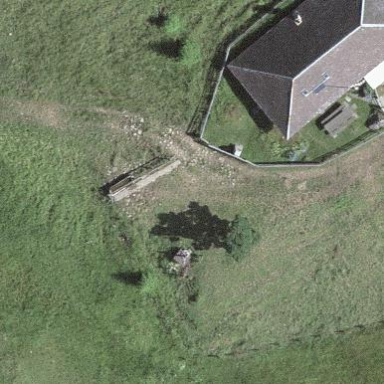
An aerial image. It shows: Hut.